Question: I am using WPF Data-grid with auto-generated columns. I am assigning data-table with one column but no rows as Items-source.
'''
public DataTable GetInitData()
{
empDS = new DataSet();
empTbl = new DataTable();
empDS.Tables.Add(empTbl);
dc = new DataColumn("Test");
empDS.Tables[0].Columns.Add(dc);
empDS.AcceptChanges();
return empDS.Tables[0];
}
'''
and I call the method above in the constructor.
'''
public MainWindow()
{
this.InitializeComponent();
this.grdEmp.ItemsSource = this.GetInitData().DefaultView;
}
'''
Screen-shot:

Now when I press F5 and run the code... the Data-grid doesn't show any column. Please guide me, why it is not showing any column. If you need any other information do let me know.
Regards,
Priyank
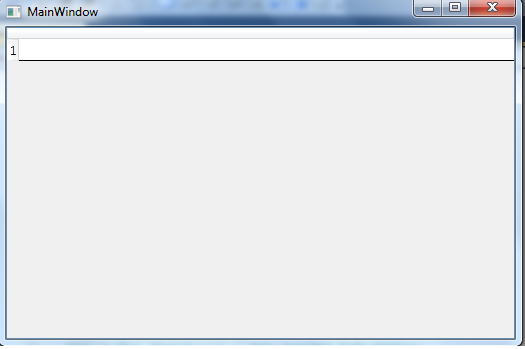
Answer: If you add a single row to your table you will see the column generated. Therefore, I can only suggest this is a limitation (bug?) in the WPF 'DataGrid'. Depending on what you're trying to achieve, you might like to add an empty row to your data first.
'''
public DataTable GetInitData()
{
var empDS = new DataSet();
var empTbl = new DataTable();
empDS.Tables.Add(empTbl);
var dc = new DataColumn("Test");
empDS.Tables[0].Columns.Add(dc);
var row = empDS.Tables[0].NewRow();
//row[0] = "foo";
empDS.Tables[0].Rows.Add(row);
empDS.AcceptChanges();
return empDS.Tables[0];
}
'''